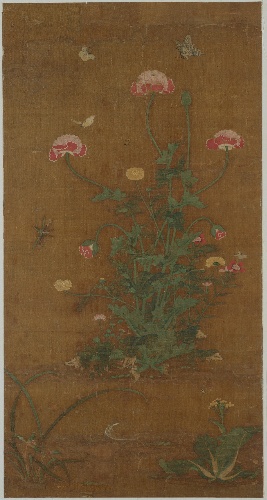
Title: 元/明  呂敬甫  花蝶圖  軸 	|Flowers
Artist: Lü Jingfu
Artist bio: Chinese, active late 14th century
Date: 14th century
Object type: Hanging scroll
Classification: Paintings
Medium: Hanging scroll; ink and color on silk
Culture: China
Period: Ming dynasty (1368–1644)
Dimensions: 40 x 20 7/8 in. (101.6 x 53 cm)
Department: Asian Art
Credit line: Rogers Fund, 1912
Accession year: 1912
Repository: Metropolitan Museum of Art, New York, NY
Tags: Butterflies|Flowers